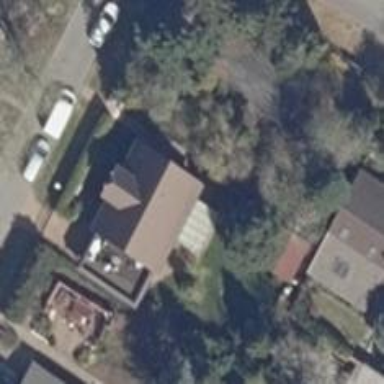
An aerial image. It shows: Simple house.